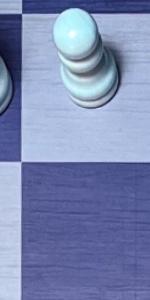
Label: Empty